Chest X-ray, PA view. Patient: 14 years old, sex F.
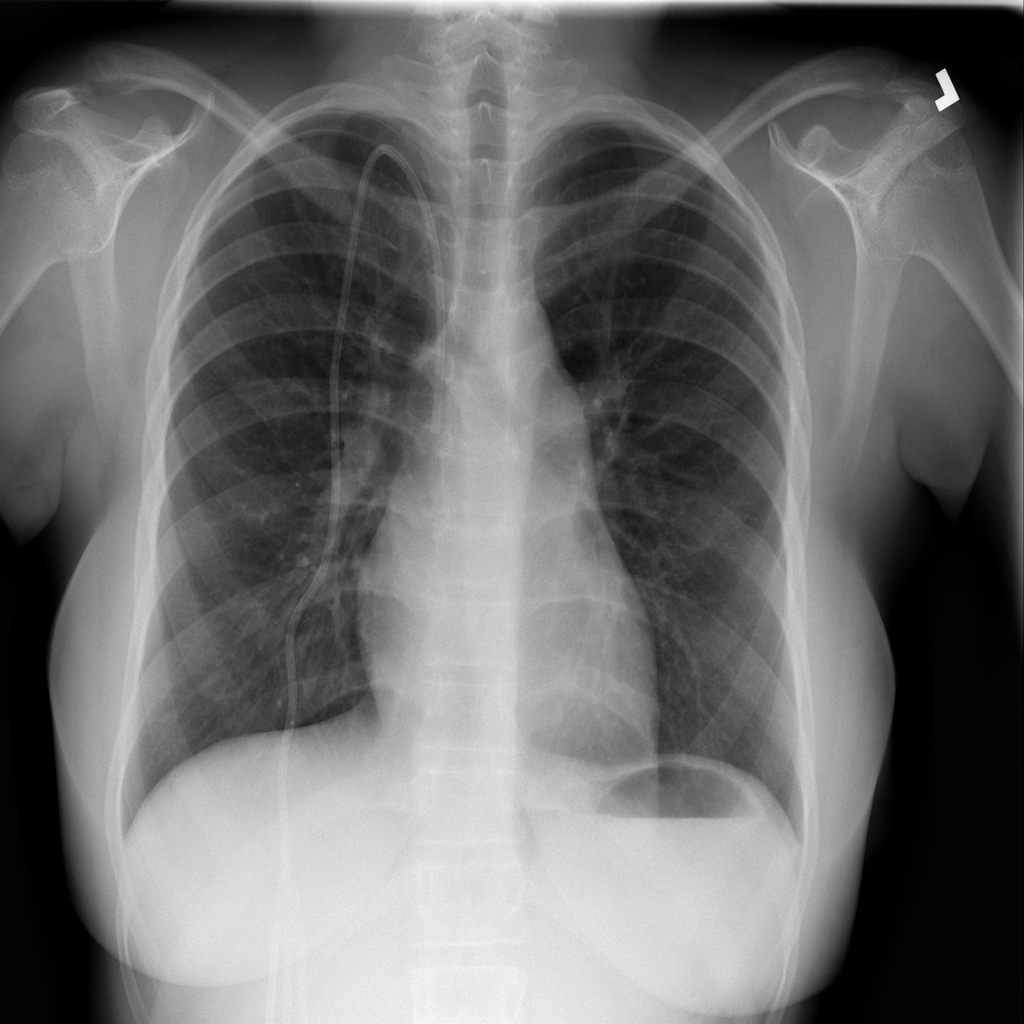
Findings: No Finding